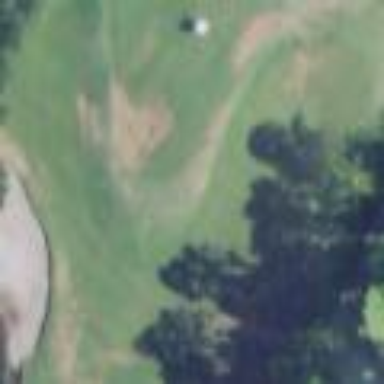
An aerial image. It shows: Grassy area designated as golf fairway.